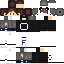
A male human skin with dark skin, wearing brown short hair dressed in a blue tshirt and black pants, featuring a closed mouth.